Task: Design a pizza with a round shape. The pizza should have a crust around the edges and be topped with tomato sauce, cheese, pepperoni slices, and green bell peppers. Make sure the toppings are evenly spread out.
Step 240:
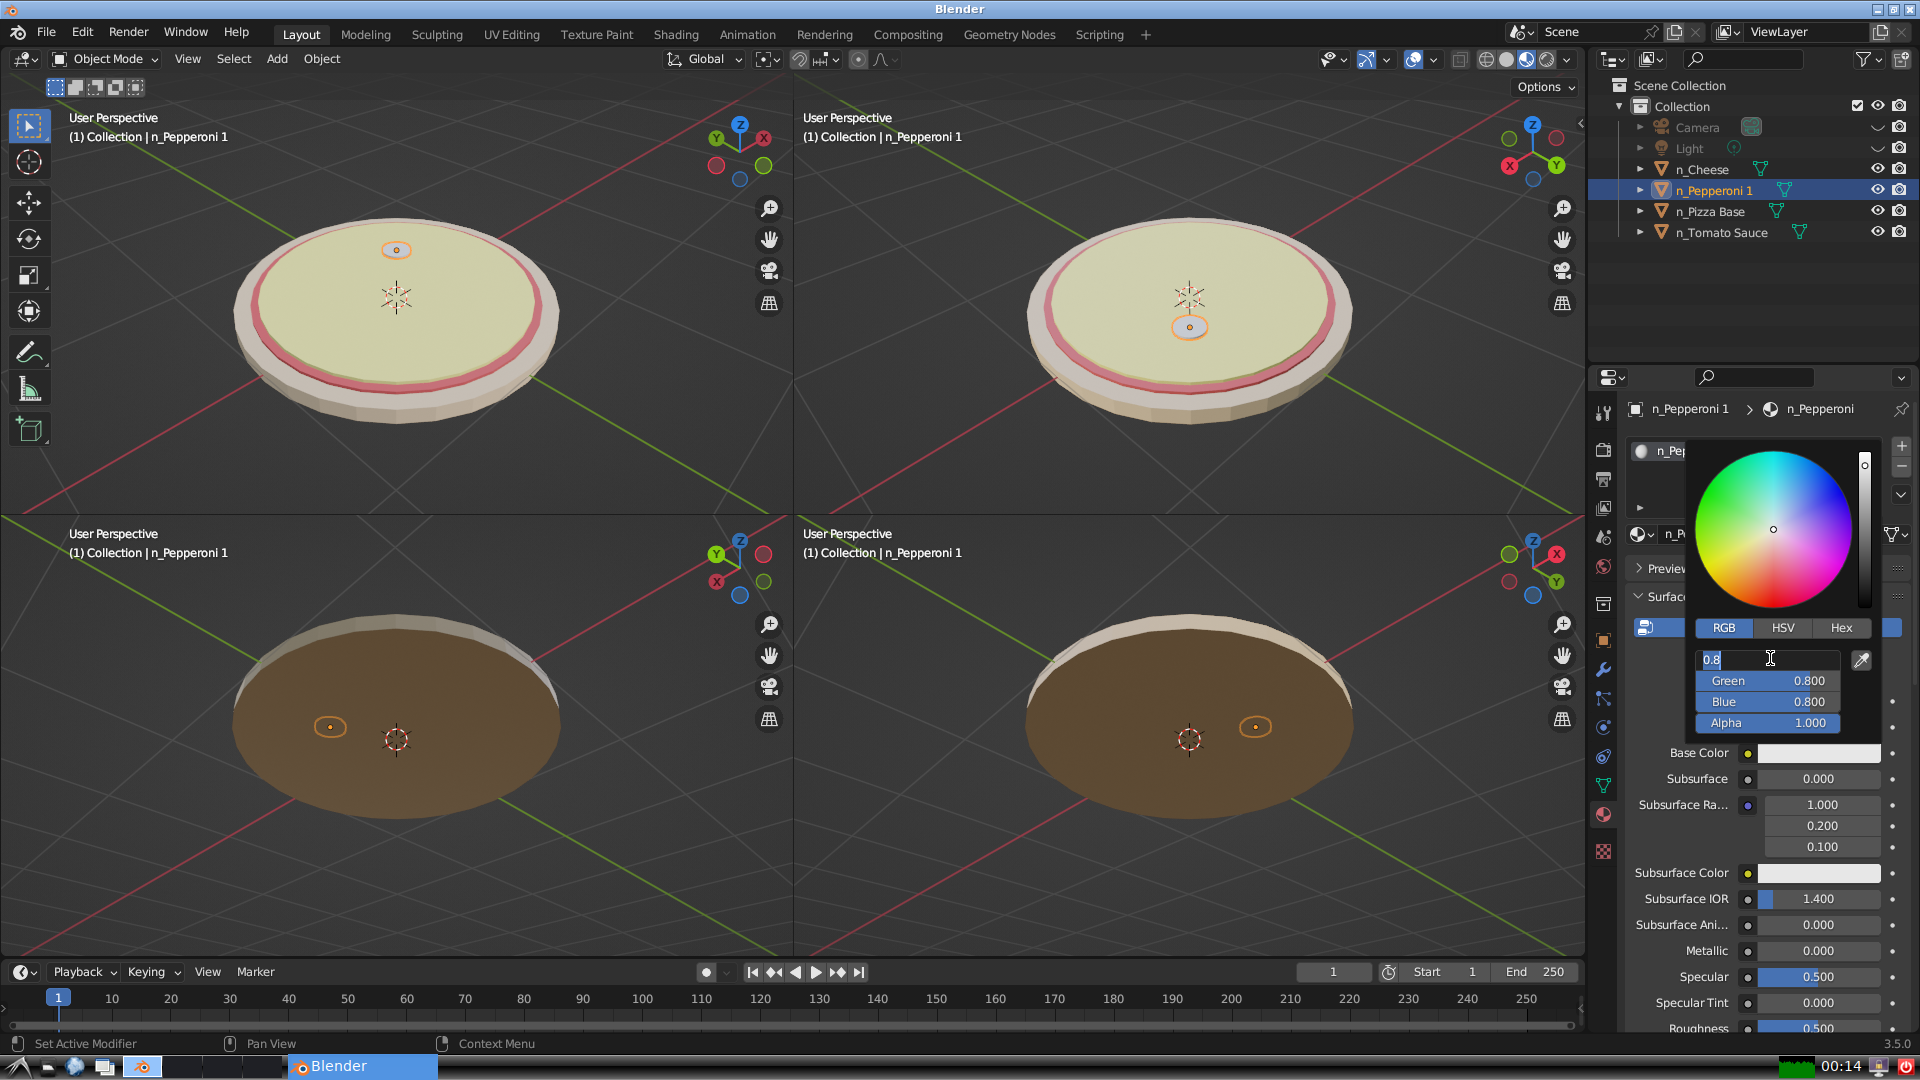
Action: input_text: 0.7